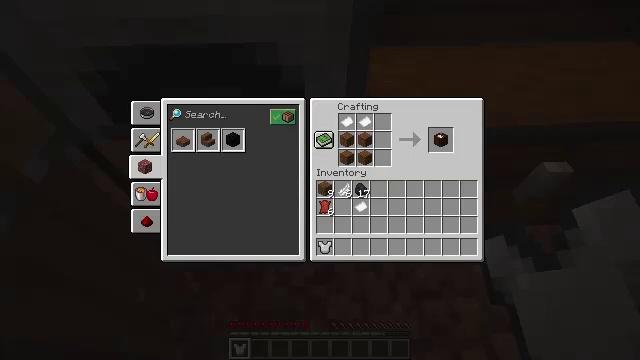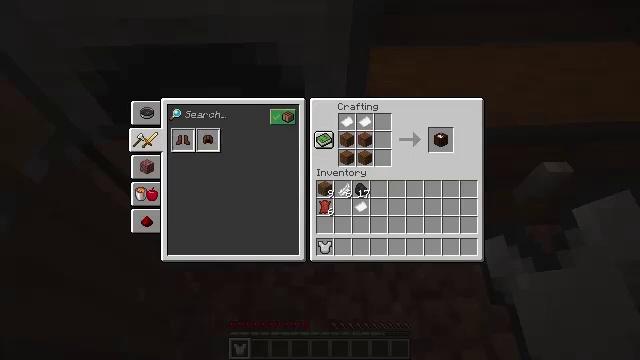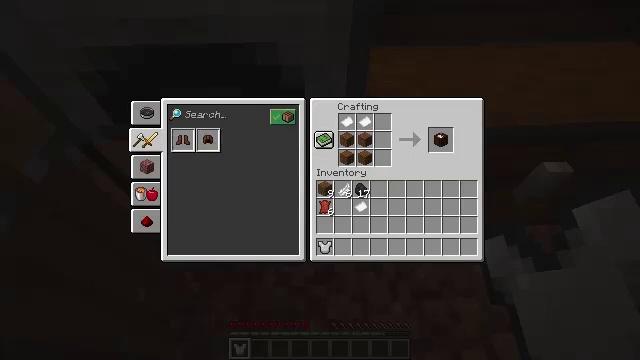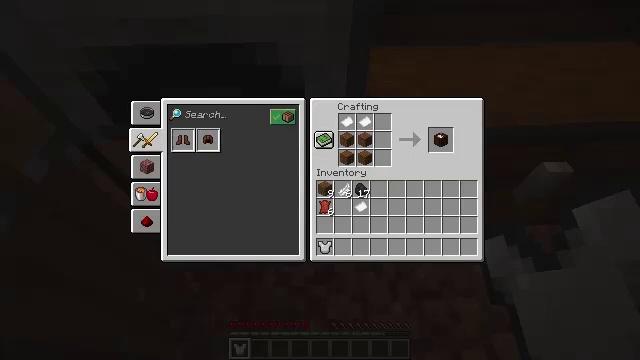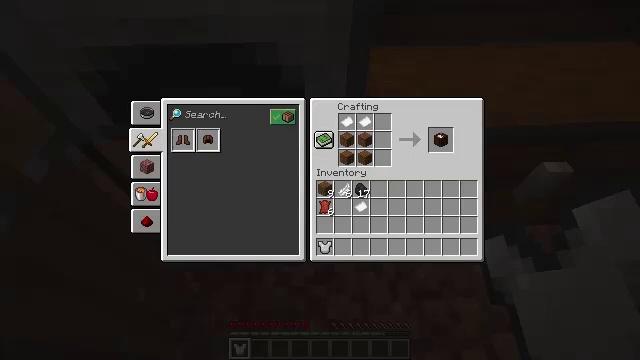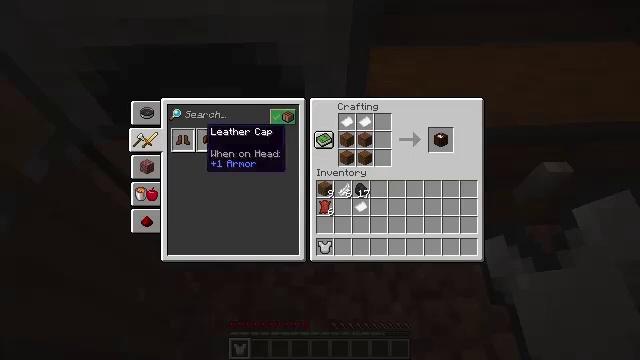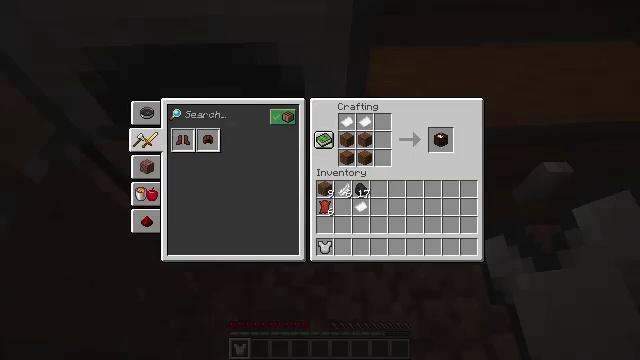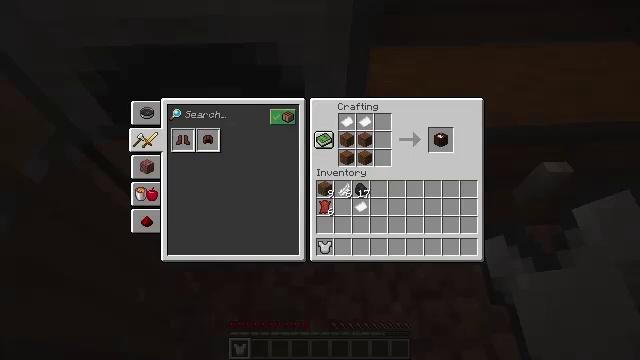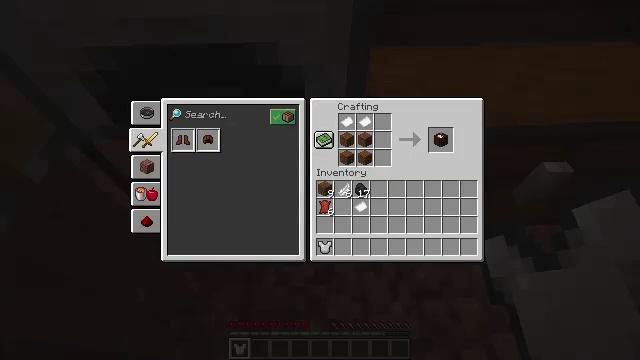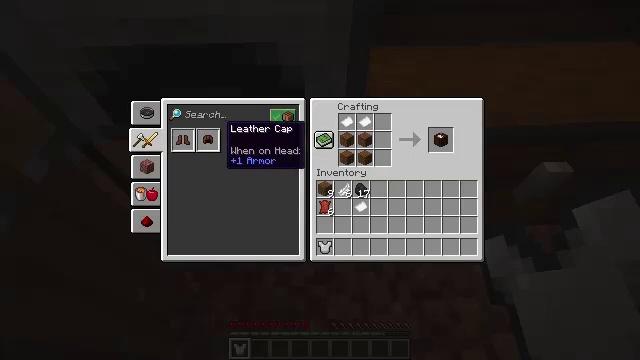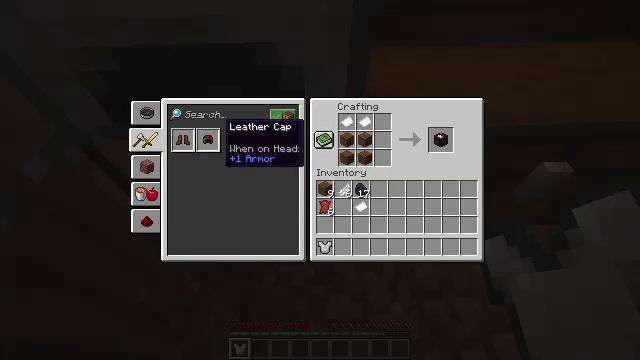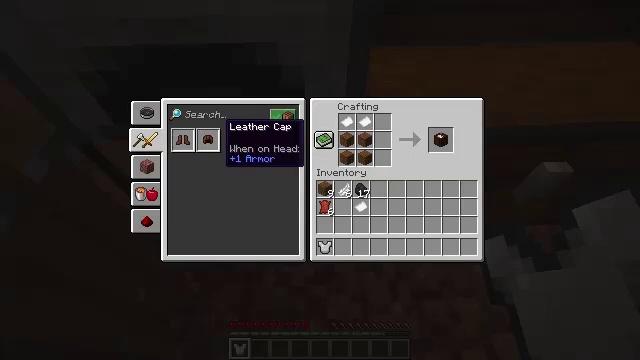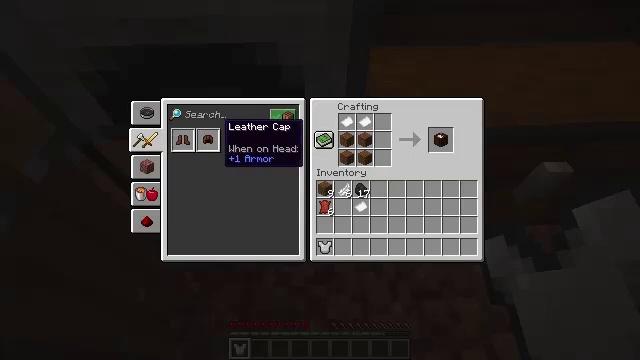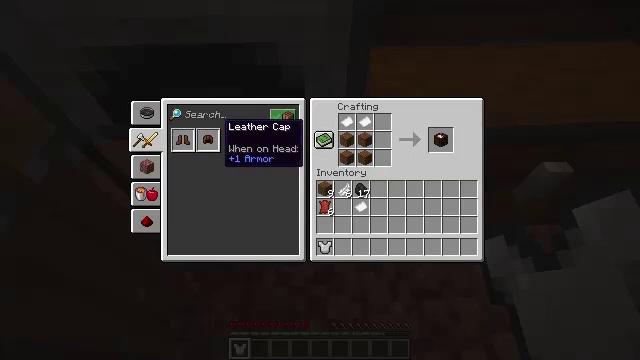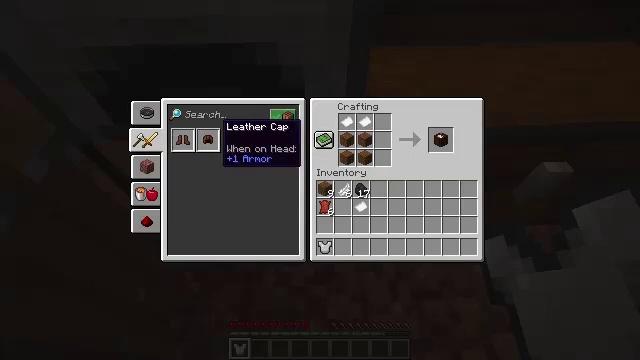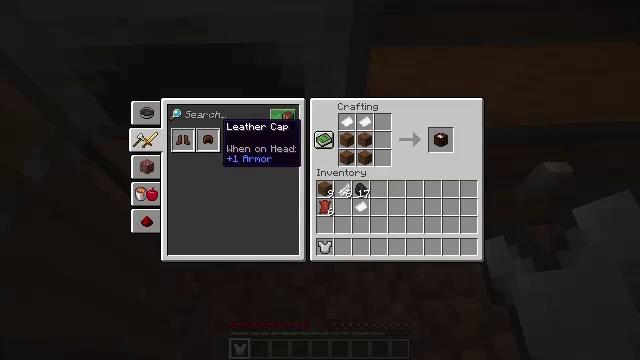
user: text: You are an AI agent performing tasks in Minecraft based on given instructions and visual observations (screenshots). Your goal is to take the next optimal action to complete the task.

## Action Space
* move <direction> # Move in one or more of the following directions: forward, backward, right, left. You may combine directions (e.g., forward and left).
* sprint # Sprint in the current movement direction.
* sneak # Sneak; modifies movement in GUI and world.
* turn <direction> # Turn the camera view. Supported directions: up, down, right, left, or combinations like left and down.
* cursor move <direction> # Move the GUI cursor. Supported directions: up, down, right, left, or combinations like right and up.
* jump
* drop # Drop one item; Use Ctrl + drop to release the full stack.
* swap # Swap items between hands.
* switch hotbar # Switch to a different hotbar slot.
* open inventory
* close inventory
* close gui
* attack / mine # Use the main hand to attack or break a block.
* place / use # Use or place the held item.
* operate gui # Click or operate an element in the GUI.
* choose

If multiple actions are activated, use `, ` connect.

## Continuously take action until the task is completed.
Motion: motion action
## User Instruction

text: Arrange leather in the crafting grid to create a leather helmet.
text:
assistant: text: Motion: operate gui
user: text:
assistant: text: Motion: operate gui
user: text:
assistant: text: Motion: no_op
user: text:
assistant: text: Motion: cursor move right
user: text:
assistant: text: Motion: cursor move right
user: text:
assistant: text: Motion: cursor move right
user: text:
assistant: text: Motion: no_op
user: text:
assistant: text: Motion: no_op
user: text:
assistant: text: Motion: no_op
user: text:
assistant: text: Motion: no_op
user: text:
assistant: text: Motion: no_op
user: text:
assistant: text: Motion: no_op
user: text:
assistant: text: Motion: no_op
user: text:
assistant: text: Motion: no_op
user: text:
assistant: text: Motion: no_op
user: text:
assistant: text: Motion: no_op
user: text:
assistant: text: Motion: no_op
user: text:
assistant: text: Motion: no_op
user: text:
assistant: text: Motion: cursor move left
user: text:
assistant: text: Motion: no_op
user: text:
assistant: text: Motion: no_op
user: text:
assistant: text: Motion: no_op
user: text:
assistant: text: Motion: no_op
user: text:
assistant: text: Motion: no_op
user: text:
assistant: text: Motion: no_op
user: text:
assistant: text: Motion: no_op
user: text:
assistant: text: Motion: no_op
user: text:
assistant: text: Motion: no_op
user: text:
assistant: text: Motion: no_op
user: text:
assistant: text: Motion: no_op